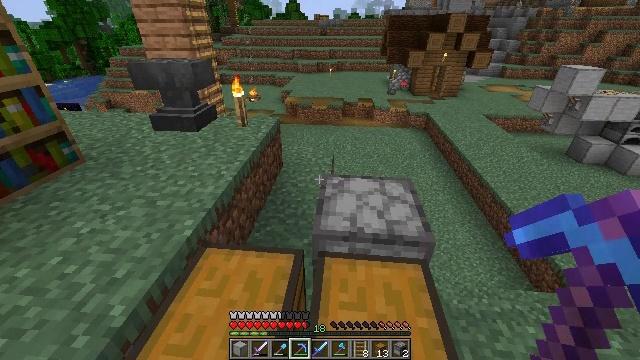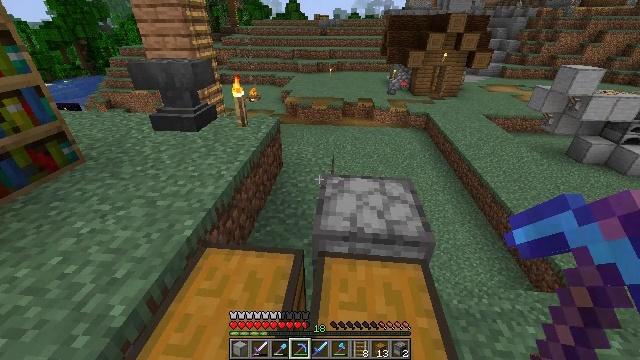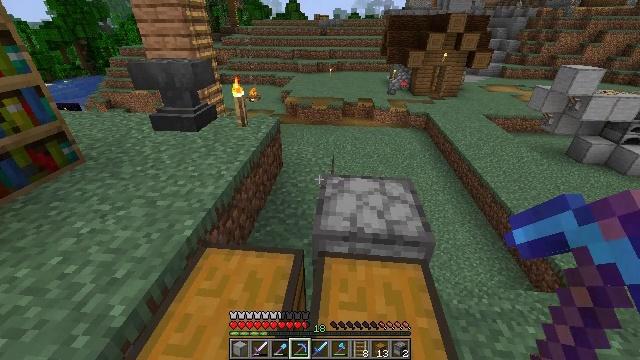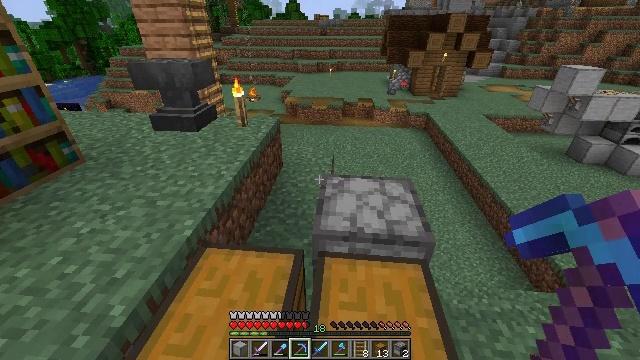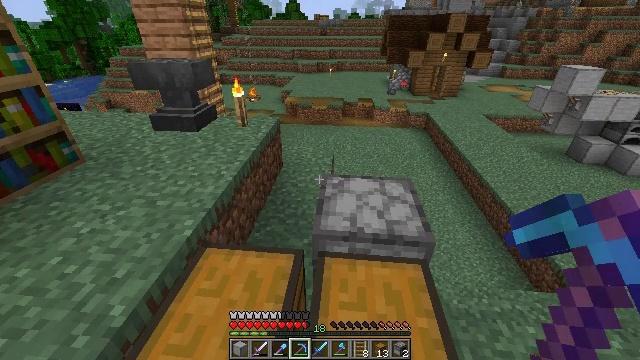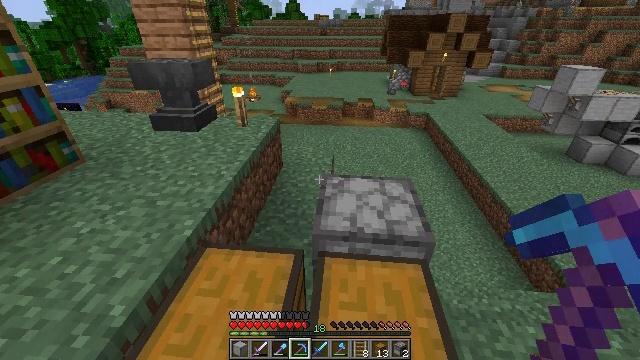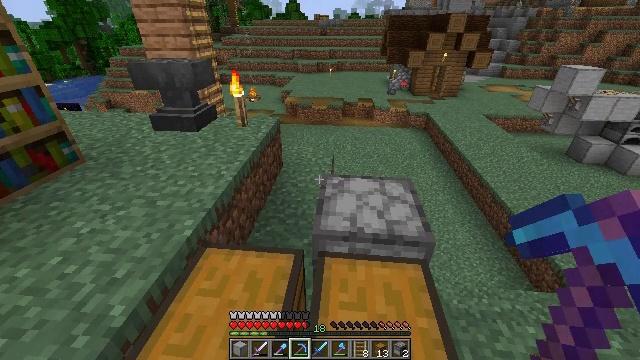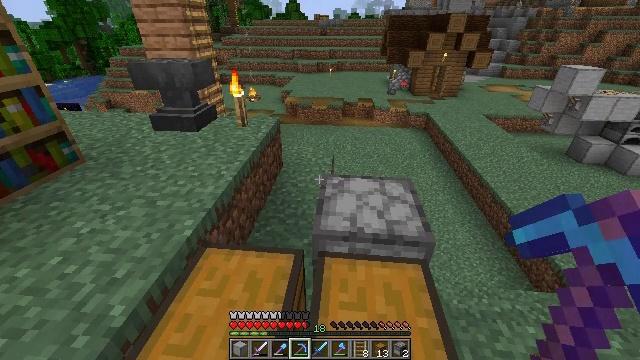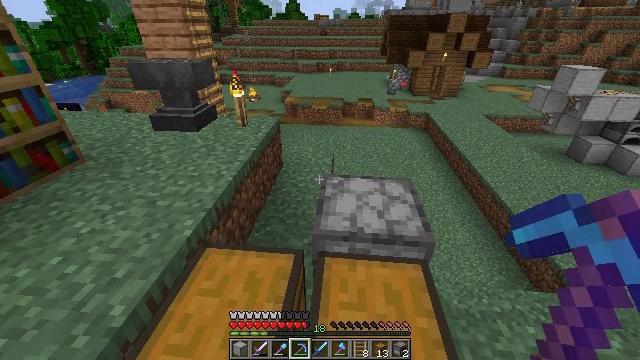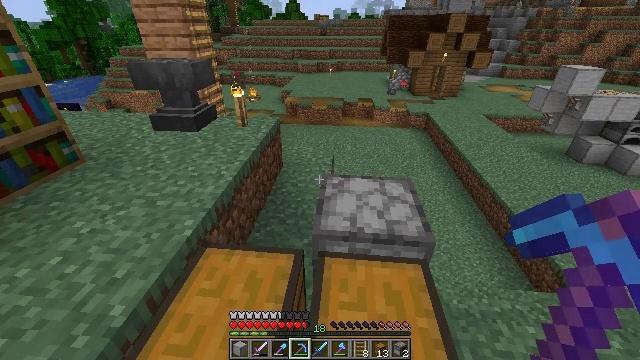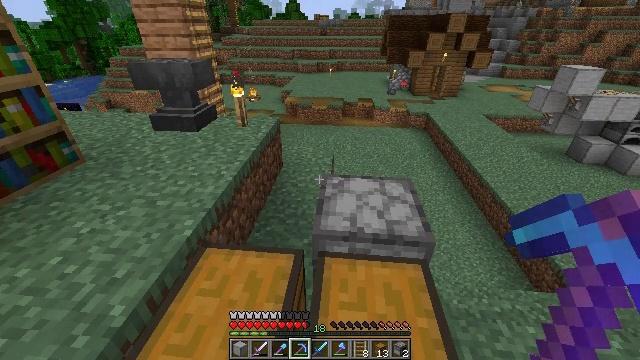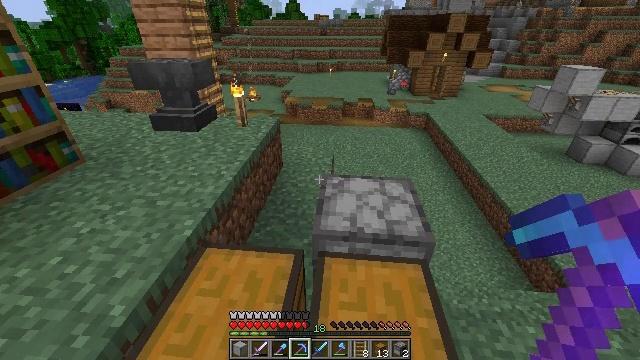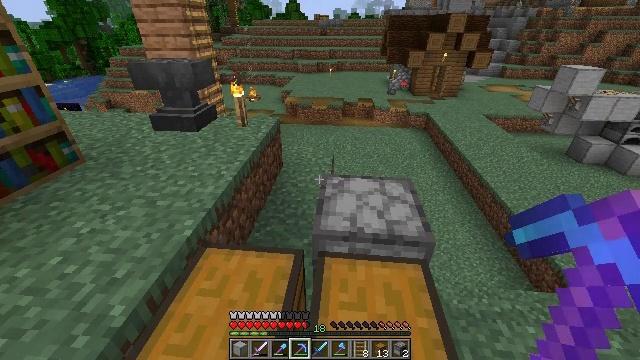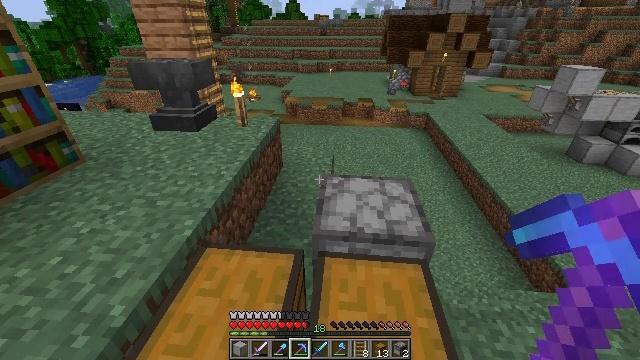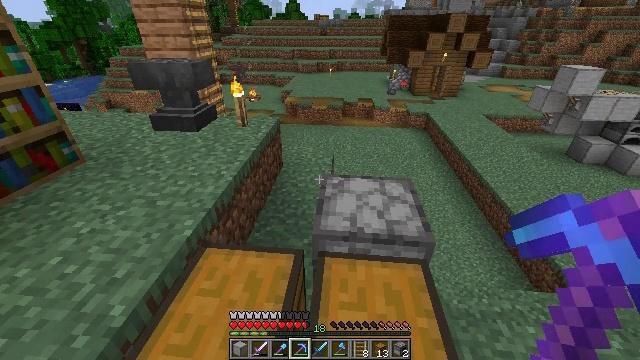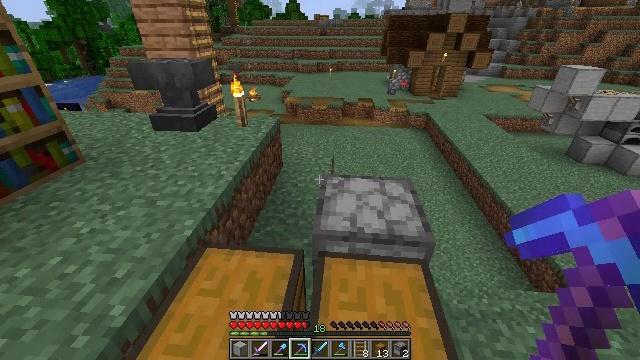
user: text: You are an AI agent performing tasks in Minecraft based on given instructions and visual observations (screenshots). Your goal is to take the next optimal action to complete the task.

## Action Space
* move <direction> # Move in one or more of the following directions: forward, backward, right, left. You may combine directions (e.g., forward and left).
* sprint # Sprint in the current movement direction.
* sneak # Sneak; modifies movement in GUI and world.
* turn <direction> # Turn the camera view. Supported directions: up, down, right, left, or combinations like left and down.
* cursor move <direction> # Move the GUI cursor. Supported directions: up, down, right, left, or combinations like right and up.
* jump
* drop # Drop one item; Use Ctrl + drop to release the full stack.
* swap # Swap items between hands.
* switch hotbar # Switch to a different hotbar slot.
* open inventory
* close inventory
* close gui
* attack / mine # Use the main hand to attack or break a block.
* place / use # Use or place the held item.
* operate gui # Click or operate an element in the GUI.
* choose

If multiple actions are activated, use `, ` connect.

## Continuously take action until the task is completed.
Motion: motion action
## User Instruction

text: Mine the smooth stone.
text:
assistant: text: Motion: no_op
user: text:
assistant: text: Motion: no_op
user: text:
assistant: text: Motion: no_op
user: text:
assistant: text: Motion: no_op
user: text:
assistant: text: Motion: no_op
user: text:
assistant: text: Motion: no_op
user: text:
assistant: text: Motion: no_op
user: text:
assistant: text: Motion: no_op
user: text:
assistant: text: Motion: no_op
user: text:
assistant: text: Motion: no_op
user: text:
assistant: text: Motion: no_op
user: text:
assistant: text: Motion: no_op
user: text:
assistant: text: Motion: no_op
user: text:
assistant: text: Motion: no_op
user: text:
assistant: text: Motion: no_op
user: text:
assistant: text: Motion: no_op
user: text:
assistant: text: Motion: no_op
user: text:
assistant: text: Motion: no_op
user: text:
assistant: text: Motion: no_op
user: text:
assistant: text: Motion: no_op
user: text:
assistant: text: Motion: no_op
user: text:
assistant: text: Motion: no_op
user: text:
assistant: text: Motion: no_op
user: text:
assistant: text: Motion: no_op
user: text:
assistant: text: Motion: no_op
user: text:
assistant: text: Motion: no_op
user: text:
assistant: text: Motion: no_op
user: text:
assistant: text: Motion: no_op
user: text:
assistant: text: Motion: turn right and down
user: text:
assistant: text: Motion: turn right